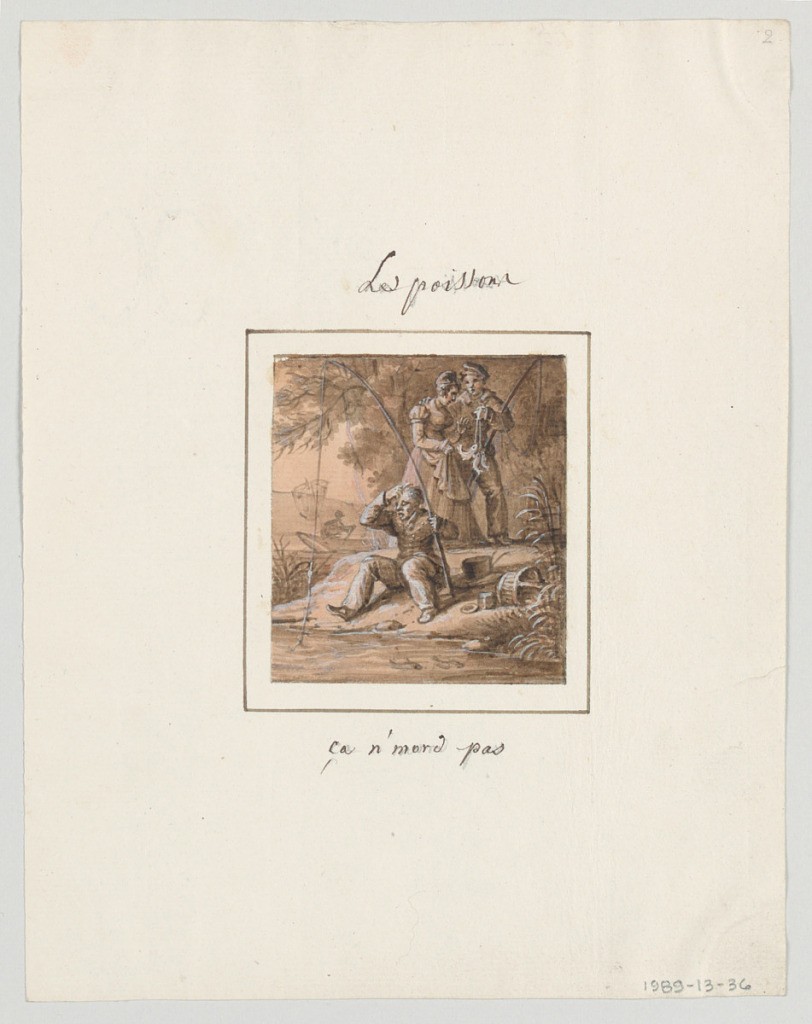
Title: Design for a Painted Porcelain Plate, Le Poisson (Pisces) from Le Zodiaque Travesti (The Farcical Zodiac) Service
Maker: Jean Charles Develly, French, 1783 - 1849
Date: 1824
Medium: Pen and brown ink, brush and brown wash, pink, tan watercolor, white gouache, red crayon, graphite on cream laid paper mounted on cream laid paper, ruled border in pen and brown ink
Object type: Drawing
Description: Design for a painted porcelain plate, square format. Scene at a river bank.  Figure of a man, center foreground, is seated at the river's edge holidng a fishing line in his left hand, while scratching his head with his right hand, apparently wondering why he is not catching any fish.  A hat, bucket, and a plate of bait (worms) are on the ground to his left.  A man and woman, center middleground, standing against a background of trees, admire a catch of three small fish.  A fisherman in a small boat appears in the left background.